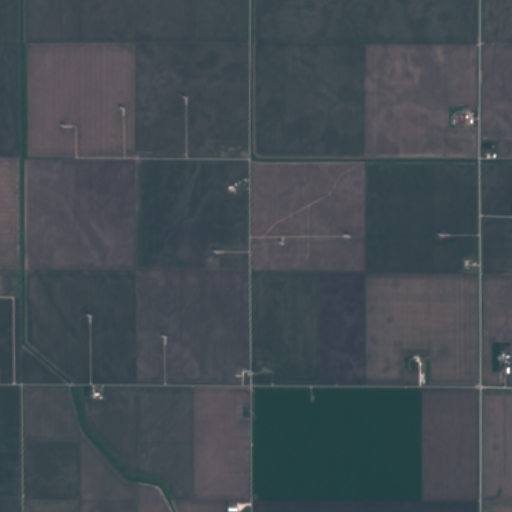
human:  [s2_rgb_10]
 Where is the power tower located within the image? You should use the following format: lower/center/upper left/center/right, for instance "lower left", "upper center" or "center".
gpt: The power tower is located in the left of the image.
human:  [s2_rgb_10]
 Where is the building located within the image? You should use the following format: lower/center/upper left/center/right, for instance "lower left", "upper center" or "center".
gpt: There is no building in the image.